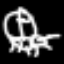
Label: octagon